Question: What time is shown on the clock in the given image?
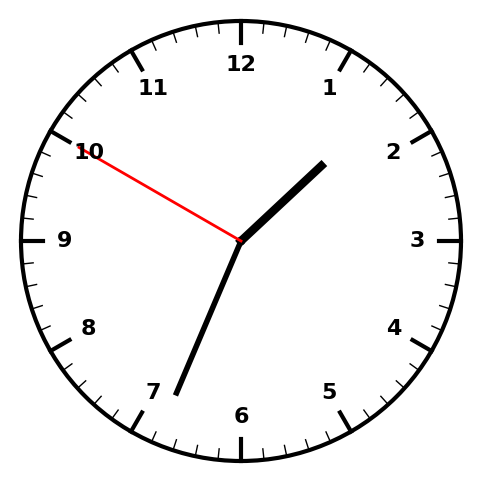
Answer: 01:33:50